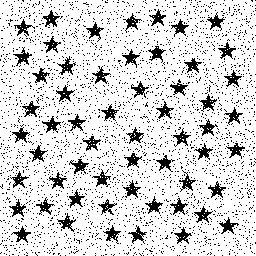
Squares: 0
Triangles: 0
Stars: 57
Total shapes: 57